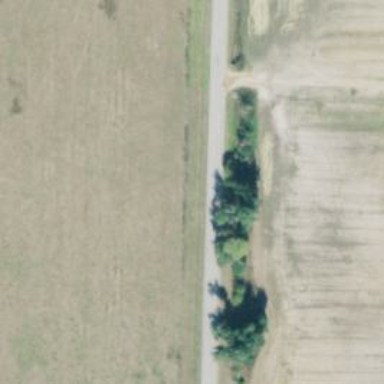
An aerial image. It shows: Tertiary road.